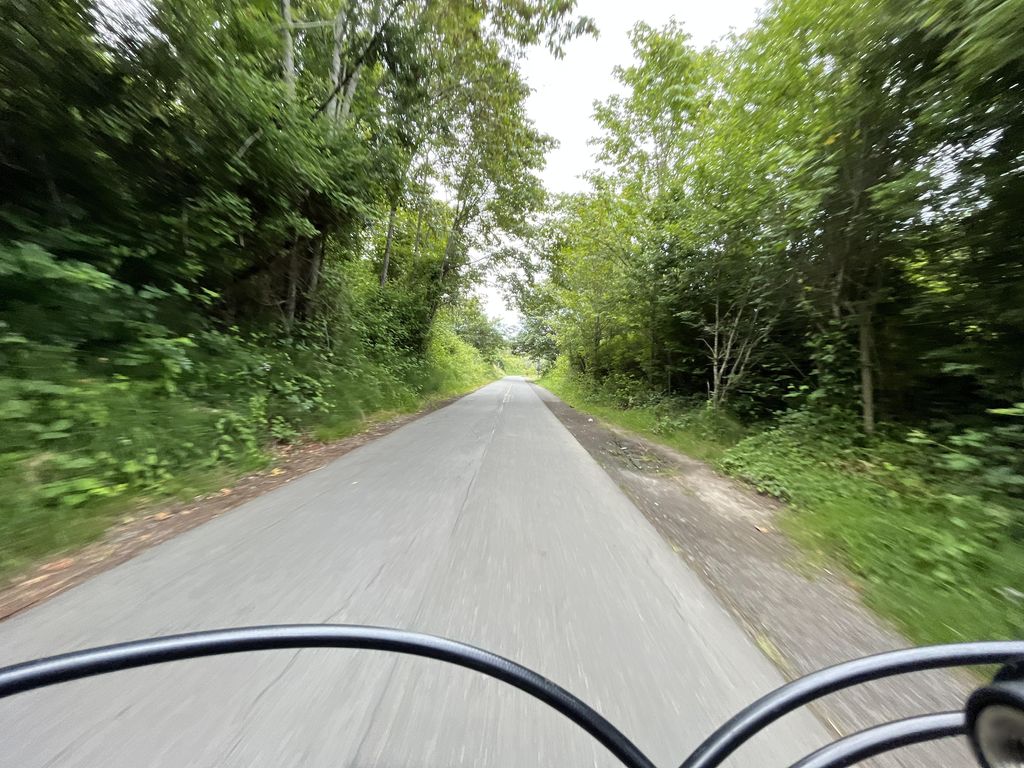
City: victoria